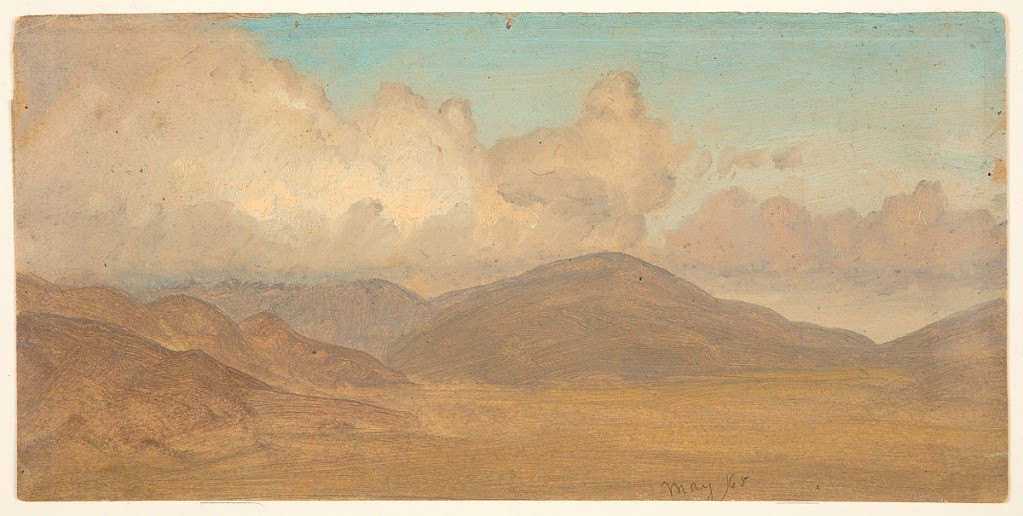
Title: Mountain Valley, Jamaica
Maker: Frederic Edwin Church, American, 1826–1900
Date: May 1865
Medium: Brush and oil, graphite on paperboard
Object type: Drawing
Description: Landscape sketch showing view of a plain in a mountain valley in Jamaica. In the distance and at left, the valley is bounded by brown mountains. Above, puffy clouds billow from left to right in an otherwise clear blue sky.